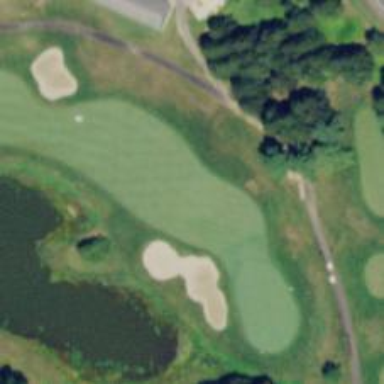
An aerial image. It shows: View of golf hole.